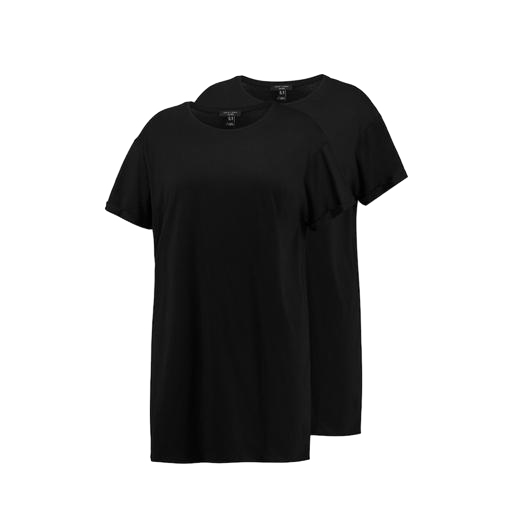
longline t-shirt, long t-shirt, black t-shirt basique jersey, white background